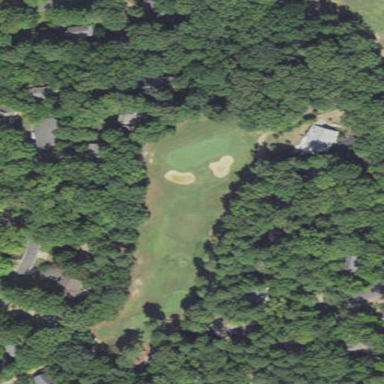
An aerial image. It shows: Golf fairway - part of the golf course dedicated to the sport of golf.